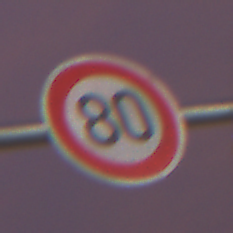
Verkehrszeichen: Geschwindigkeit80
Umgebung: Outdoor, Urban
Tageszeit: SunriseSunset
Wetter: PartlyCloudy
Licht: Artificial
Jahreszeit: NotSpecified
Kontrast: HighContrast